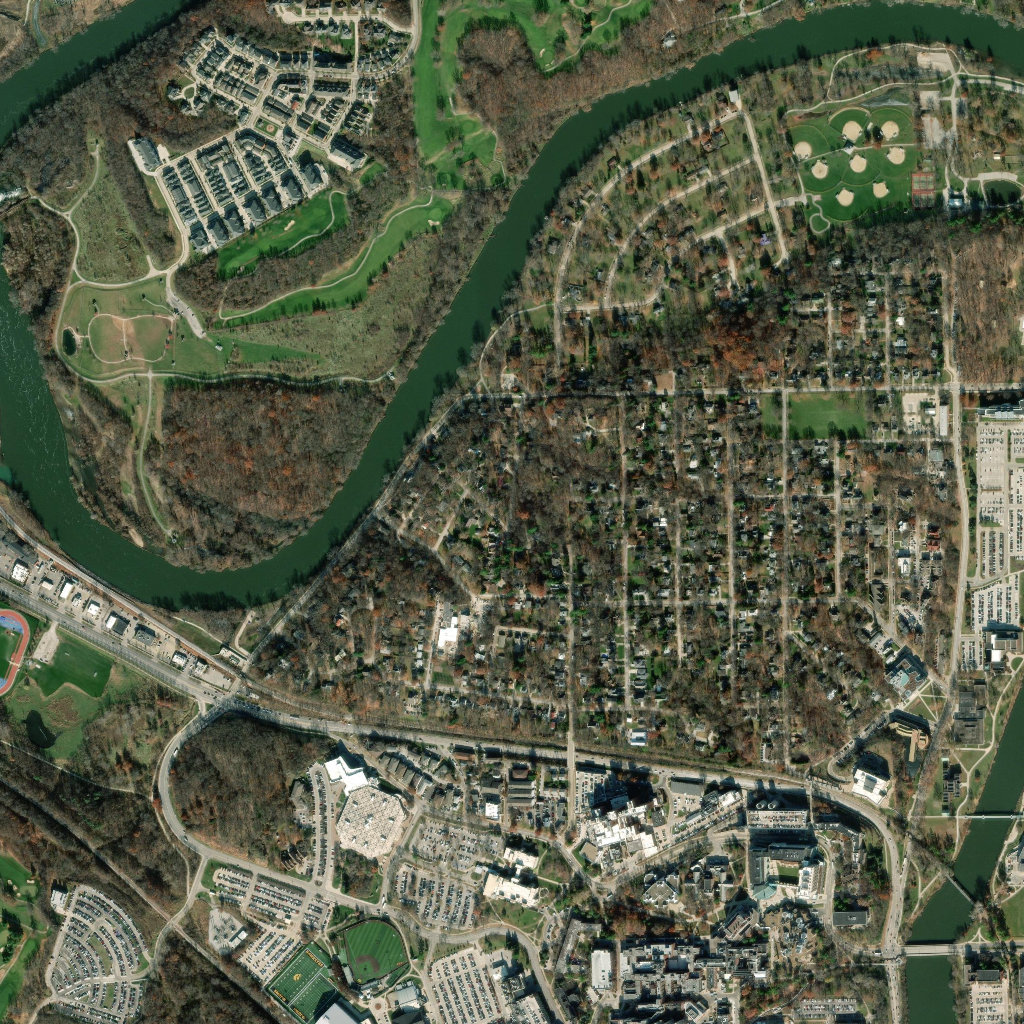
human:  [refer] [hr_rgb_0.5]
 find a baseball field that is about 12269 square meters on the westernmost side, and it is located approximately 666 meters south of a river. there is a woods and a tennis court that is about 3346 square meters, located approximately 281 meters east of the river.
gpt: <box>[[32, 88, 40, 96, 0]]</box>